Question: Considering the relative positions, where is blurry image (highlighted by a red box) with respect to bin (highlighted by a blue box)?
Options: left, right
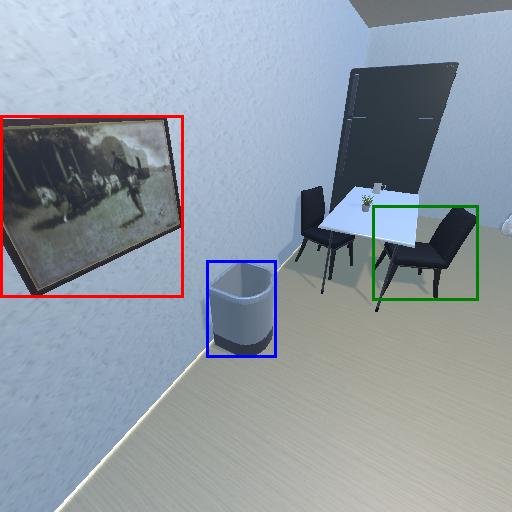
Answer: left